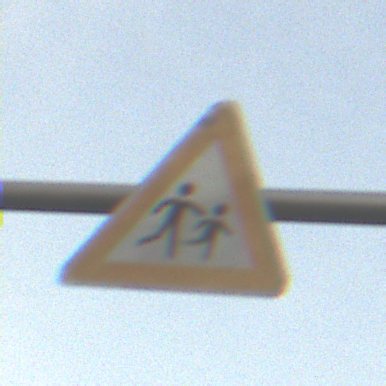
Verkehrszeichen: KinderLinks
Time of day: SunriseSunset
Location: Outdoor (Nature)
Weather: PartlyCloudy
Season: NotSpecified
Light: Natural